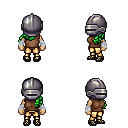
a pixel art fantasy rpg character, female body template, human, tanned skin, brown sleeveless shirt, gold greaves, green left-swept hairstyle, metal helm, white cloth bandages, ghillies, four views (front, back, left, right), 2x2 character sprite sheet, small pixel art, hard edges, no anti-aliasing